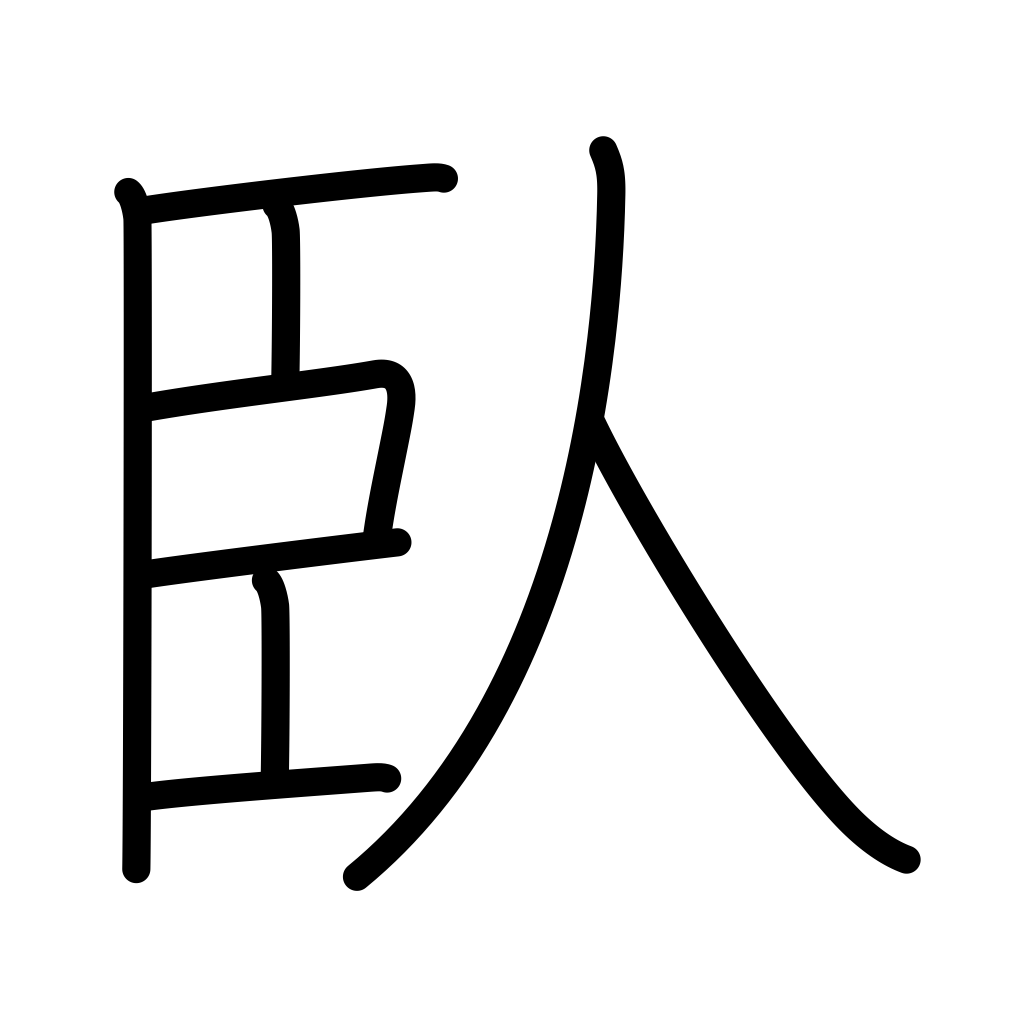
Meaning: bend down, bow, lie prostrate